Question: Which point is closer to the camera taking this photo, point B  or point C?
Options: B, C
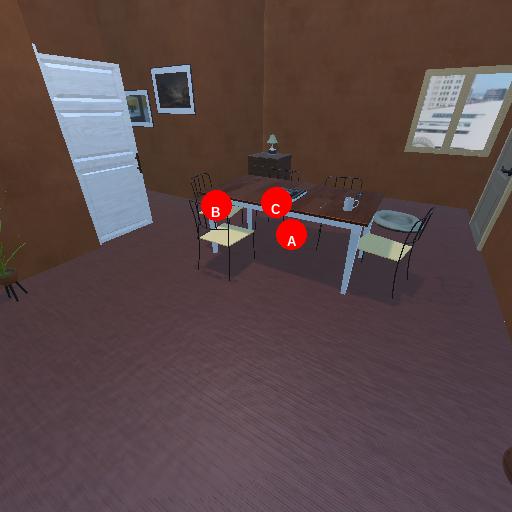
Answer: B